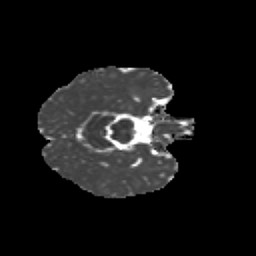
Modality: MD
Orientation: axial
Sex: male
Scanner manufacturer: siemens
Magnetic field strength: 3 T
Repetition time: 5 s
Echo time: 0.071 s